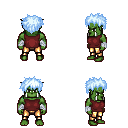
a pixel art fantasy rpg character, male body template, orc, green skin, maroon sleeveless shirt, gold greaves, white cyan bedhead hairstyle, white cloth bandages, four views (front, back, left, right), 2x2 character sprite sheet, small pixel art, hard edges, no anti-aliasing